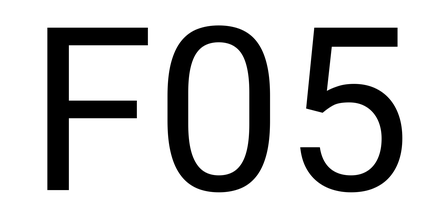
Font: Roboto_Regular